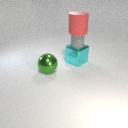
large red rubber cylinder above small gray rubber cylinder